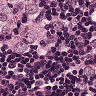
Metastatic tissue present: yes